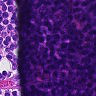
Metastatic tissue present: no